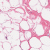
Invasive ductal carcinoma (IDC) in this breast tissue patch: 0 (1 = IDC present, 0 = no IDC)